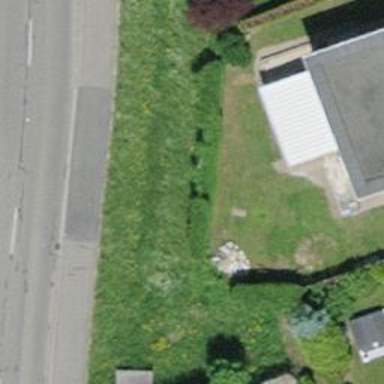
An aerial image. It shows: Hedge acting as barrier.